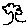
Label: tree